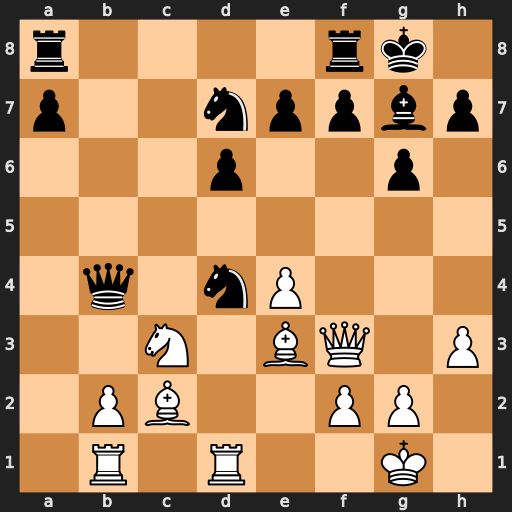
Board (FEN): r4rk1/p2nppbp/3p2p1/8/1q1nP3/2N1BQ1P/1PB2PP1/1R1R2K1
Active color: w
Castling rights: -
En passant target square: -
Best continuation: Bxd4 Bxd4 Nd5 Qc5 Ba4